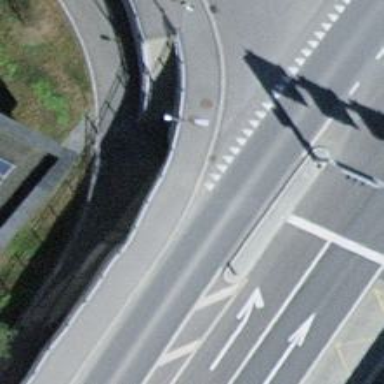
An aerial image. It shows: Footway passing through tunnel.